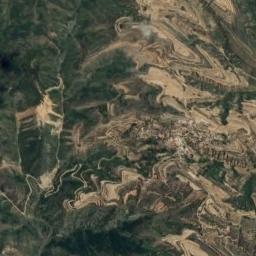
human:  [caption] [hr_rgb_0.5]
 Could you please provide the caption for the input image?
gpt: The mountains are winding and undulating .

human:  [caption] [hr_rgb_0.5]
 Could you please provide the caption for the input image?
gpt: There are many terraces and mountain trails on this mountain .

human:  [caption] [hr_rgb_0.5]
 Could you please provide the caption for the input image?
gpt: The mountain is consist of half of green plants and half of bare land .

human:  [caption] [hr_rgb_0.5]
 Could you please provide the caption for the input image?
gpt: The folded mountain is covered with some vegetation and some roads go through the mountain .

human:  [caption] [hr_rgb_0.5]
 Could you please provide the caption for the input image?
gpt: There are some green land and rivers and yellow terraces on the mountain .